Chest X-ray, PA view. Patient: 55 years old, sex M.
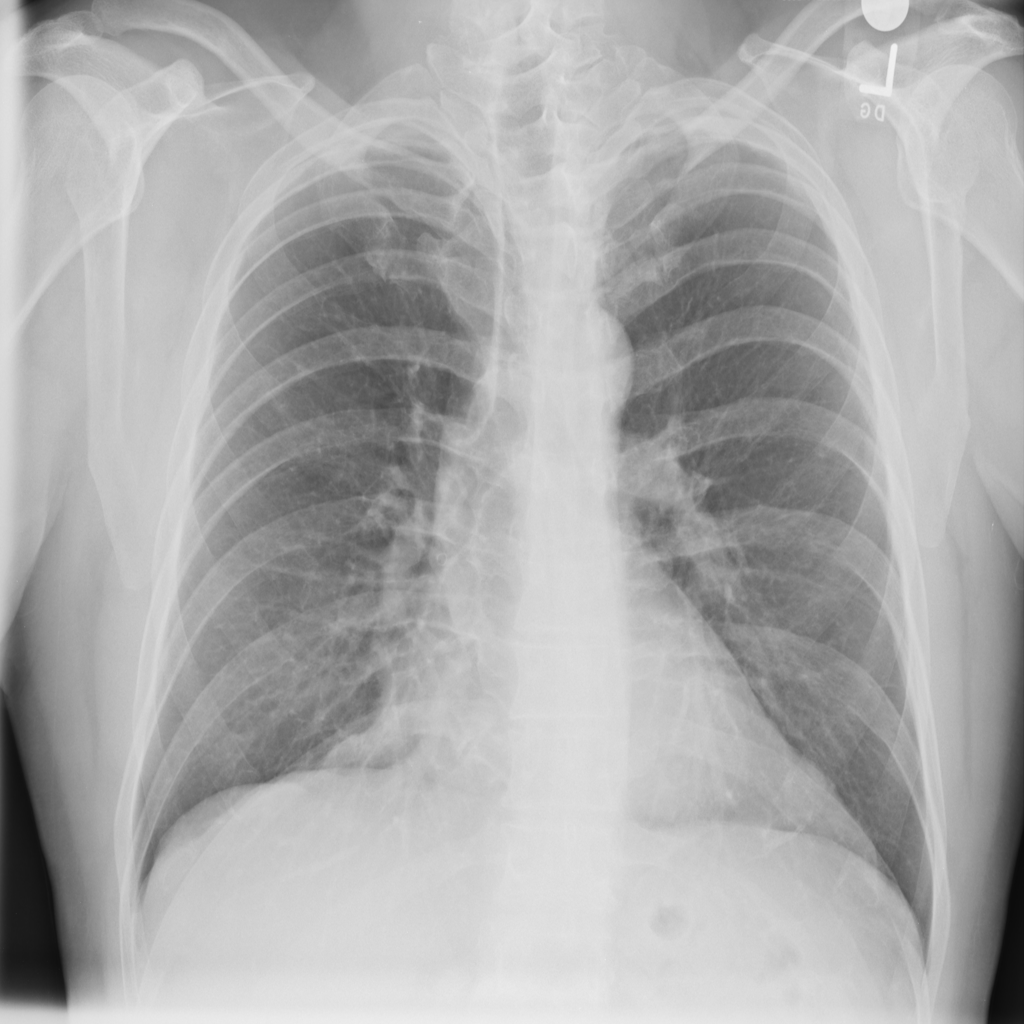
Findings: No Finding